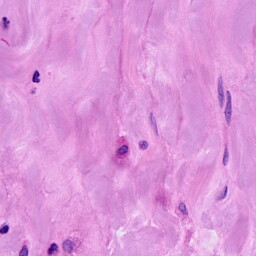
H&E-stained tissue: Breast